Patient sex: M
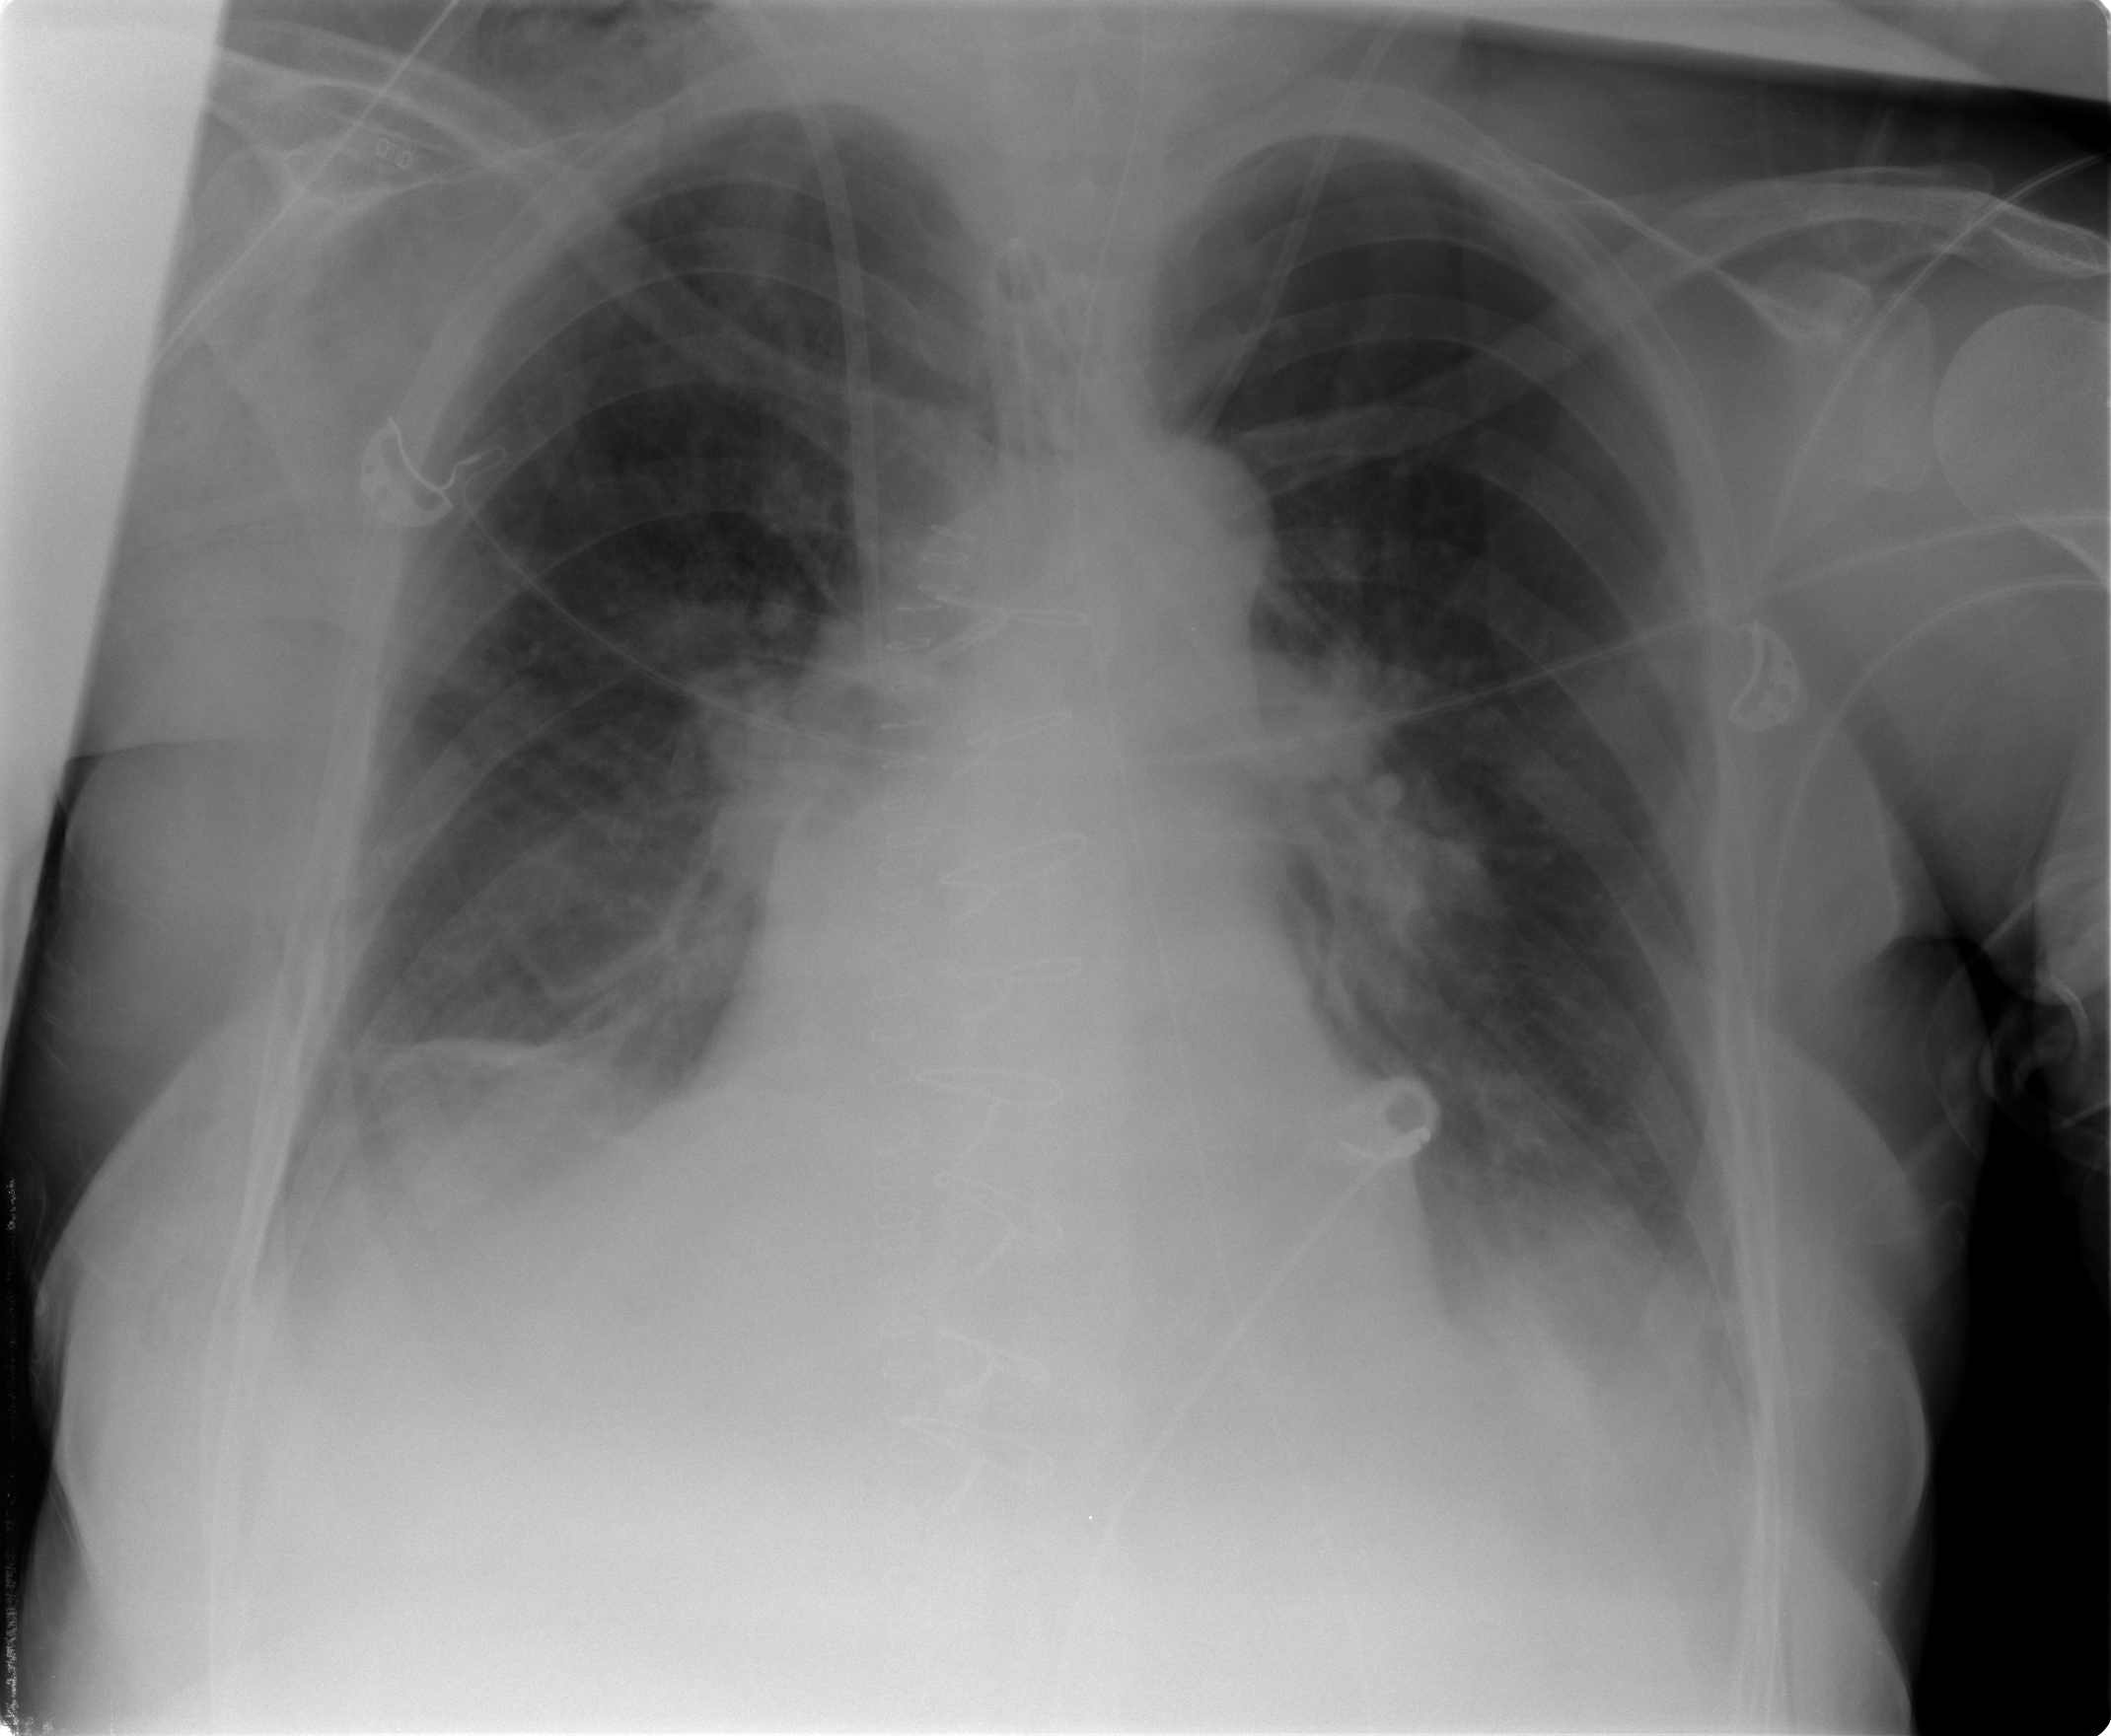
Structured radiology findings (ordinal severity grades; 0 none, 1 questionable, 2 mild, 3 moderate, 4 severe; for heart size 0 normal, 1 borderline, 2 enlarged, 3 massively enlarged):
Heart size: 0
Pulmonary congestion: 2
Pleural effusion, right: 2
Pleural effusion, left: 2
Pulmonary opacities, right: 0
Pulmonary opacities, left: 0
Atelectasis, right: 2
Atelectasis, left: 2